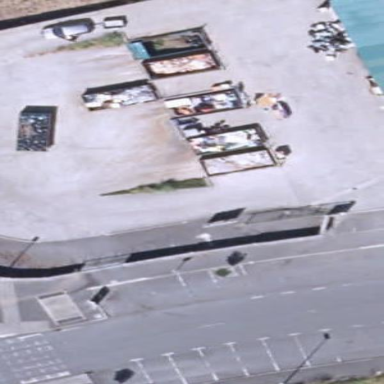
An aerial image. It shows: Industrial area featuring recycling center.